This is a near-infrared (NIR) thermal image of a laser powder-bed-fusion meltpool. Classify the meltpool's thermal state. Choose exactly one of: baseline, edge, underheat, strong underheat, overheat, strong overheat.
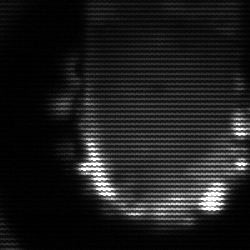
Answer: baseline